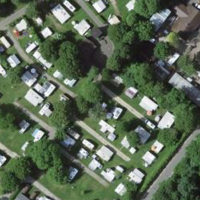
EUNIS habitat code: 53
Species observed at this site:
Cerastium tomentosum